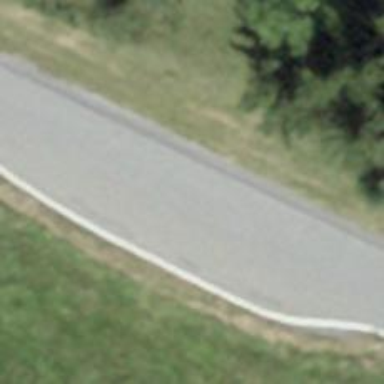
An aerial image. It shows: Passing place on the road.